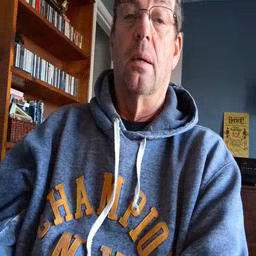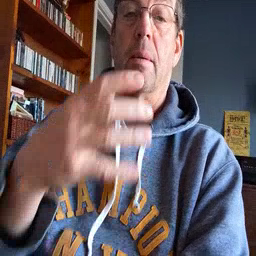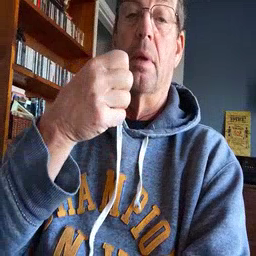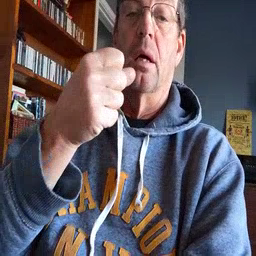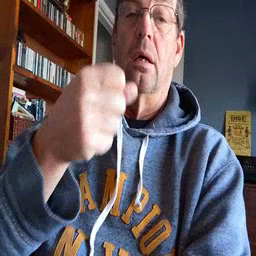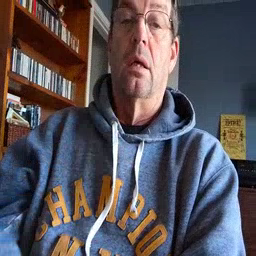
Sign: milk